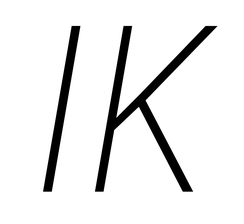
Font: Roboto-Italic_Condensed_ExtraLight_Italic